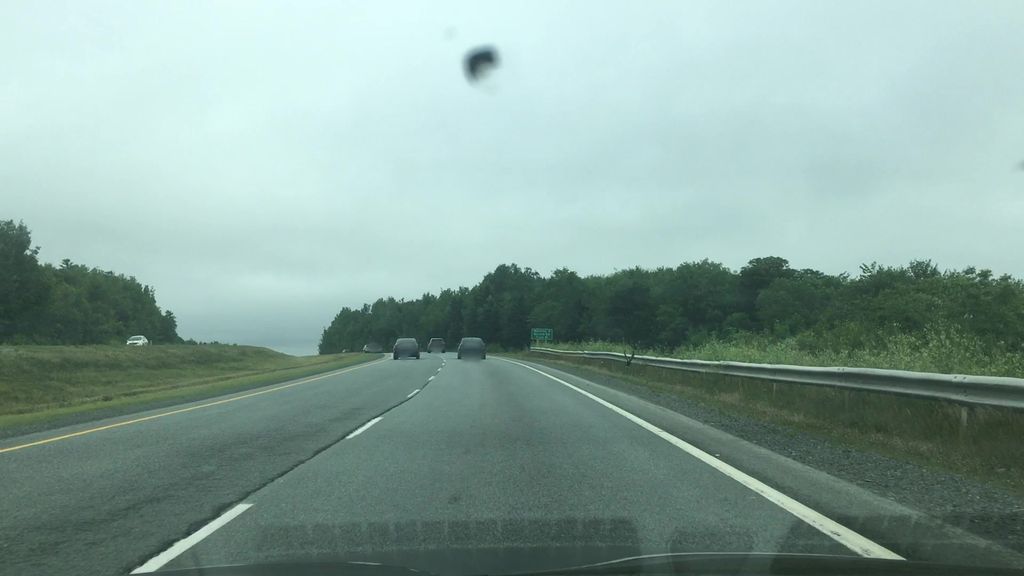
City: halifax